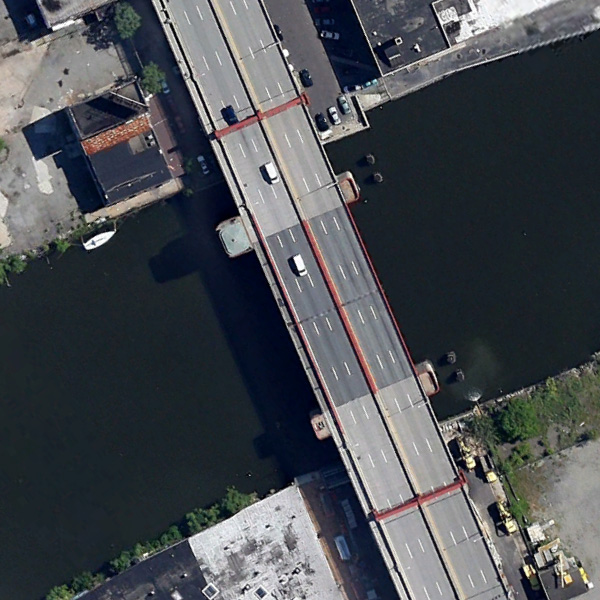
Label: Bridge